Interaction volume radius: 5 \u00c5
Interaction volume height: 15 \u00c5
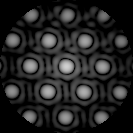
Disorder parameter: 0.08094